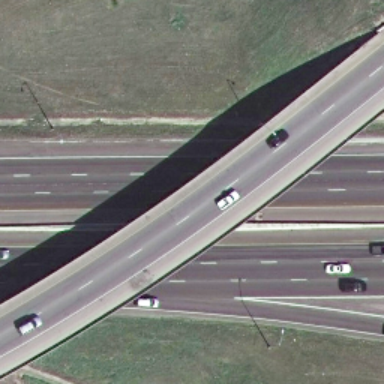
There is a piece of formland .